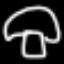
Label: mushroom